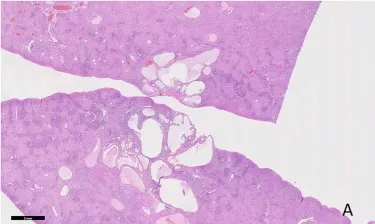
Photomicrographs of the hepatic biliary ductal hamartoma in a 12-year-old cat. (A) Multiple variable-sized cyst-like structures are present within the hepatic parenchyma, H&E stain, bar = 2 mm.
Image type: pathology (h&e)